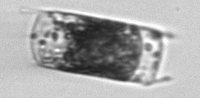
Label: Hemiaulus